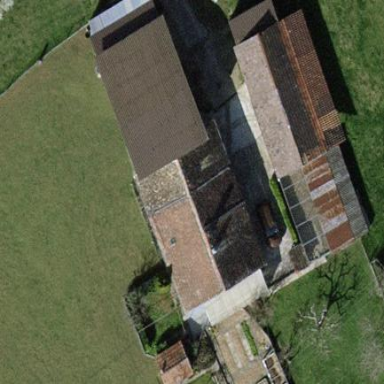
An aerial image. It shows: Farmyard area.